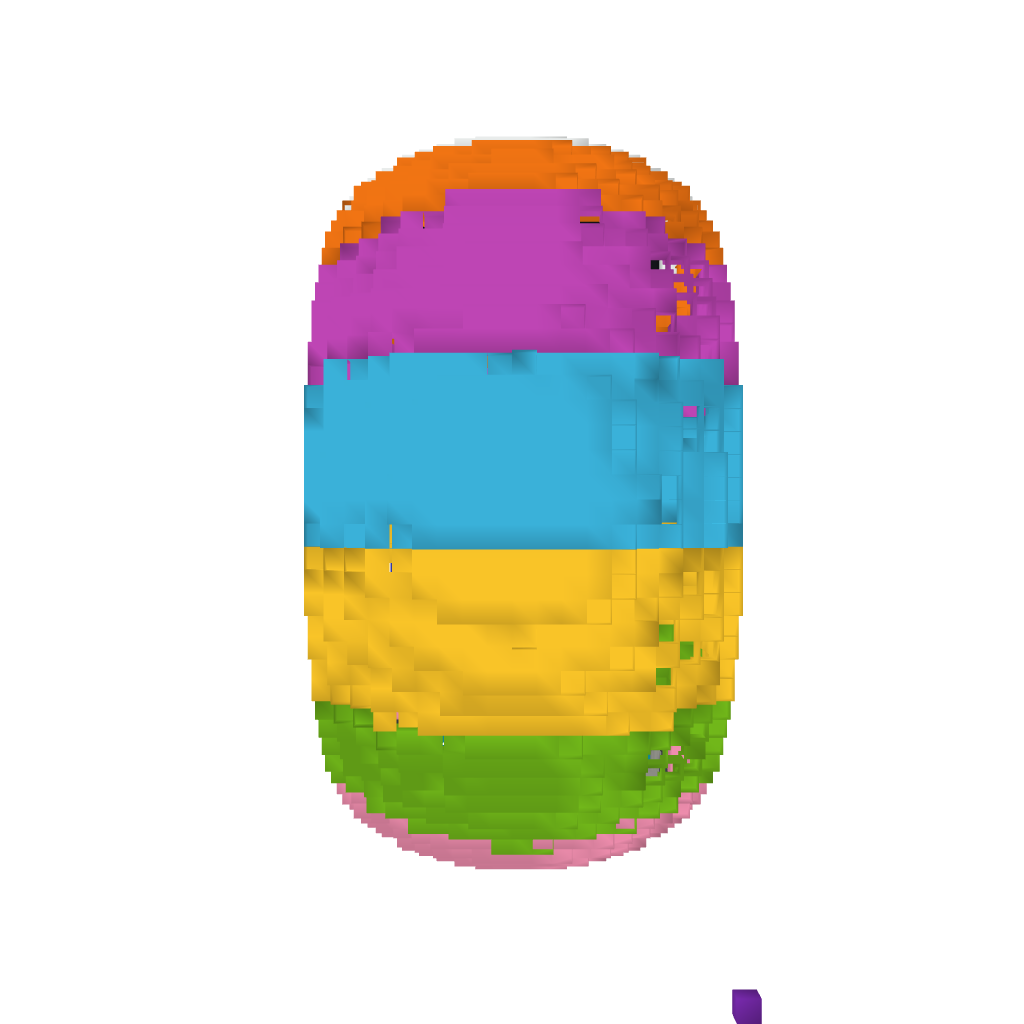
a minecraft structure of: Colored Eye